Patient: sex M, age 36
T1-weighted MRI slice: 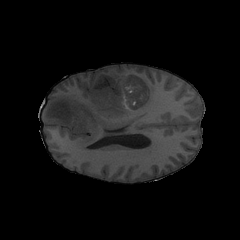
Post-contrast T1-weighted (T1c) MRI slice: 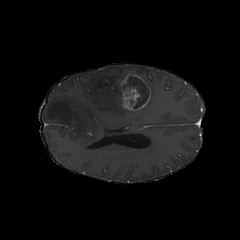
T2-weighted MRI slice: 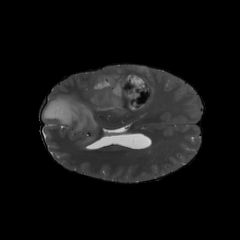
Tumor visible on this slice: yes
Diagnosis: Glioblastoma, IDH-wildtype
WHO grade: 4